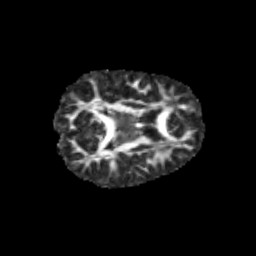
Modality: FA
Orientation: axial
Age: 9
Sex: female
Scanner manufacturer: siemens
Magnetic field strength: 3 T
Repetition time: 3.8 s
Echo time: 0.07 s